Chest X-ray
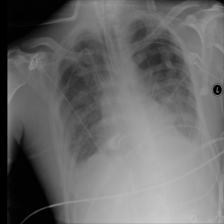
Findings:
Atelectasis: negative
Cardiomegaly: negative
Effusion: negative
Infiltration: negative
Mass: negative
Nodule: negative
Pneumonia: negative
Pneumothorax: negative
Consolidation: negative
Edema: negative
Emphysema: negative
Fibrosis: negative
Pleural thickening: negative
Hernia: negative